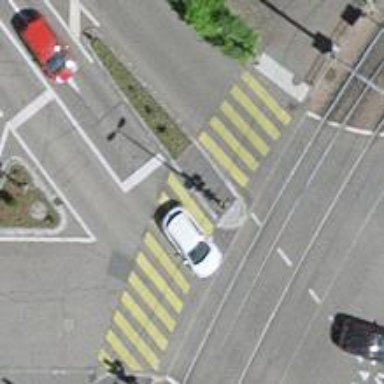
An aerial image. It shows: Road crossing with traffic signals.